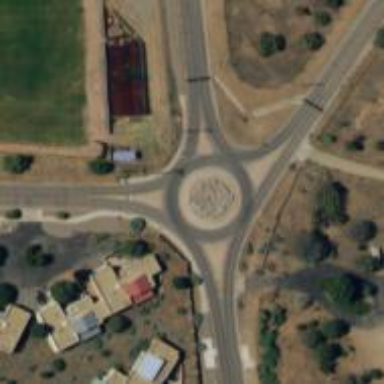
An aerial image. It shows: Roundabout at tertiary road junction.